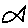
Label: fish